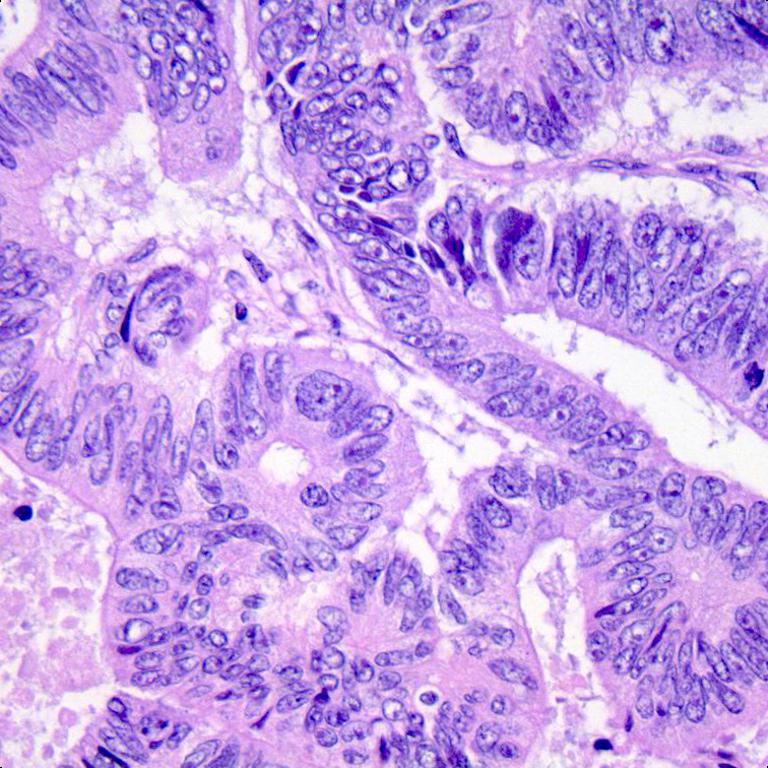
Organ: colon
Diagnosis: adenocarcinomas